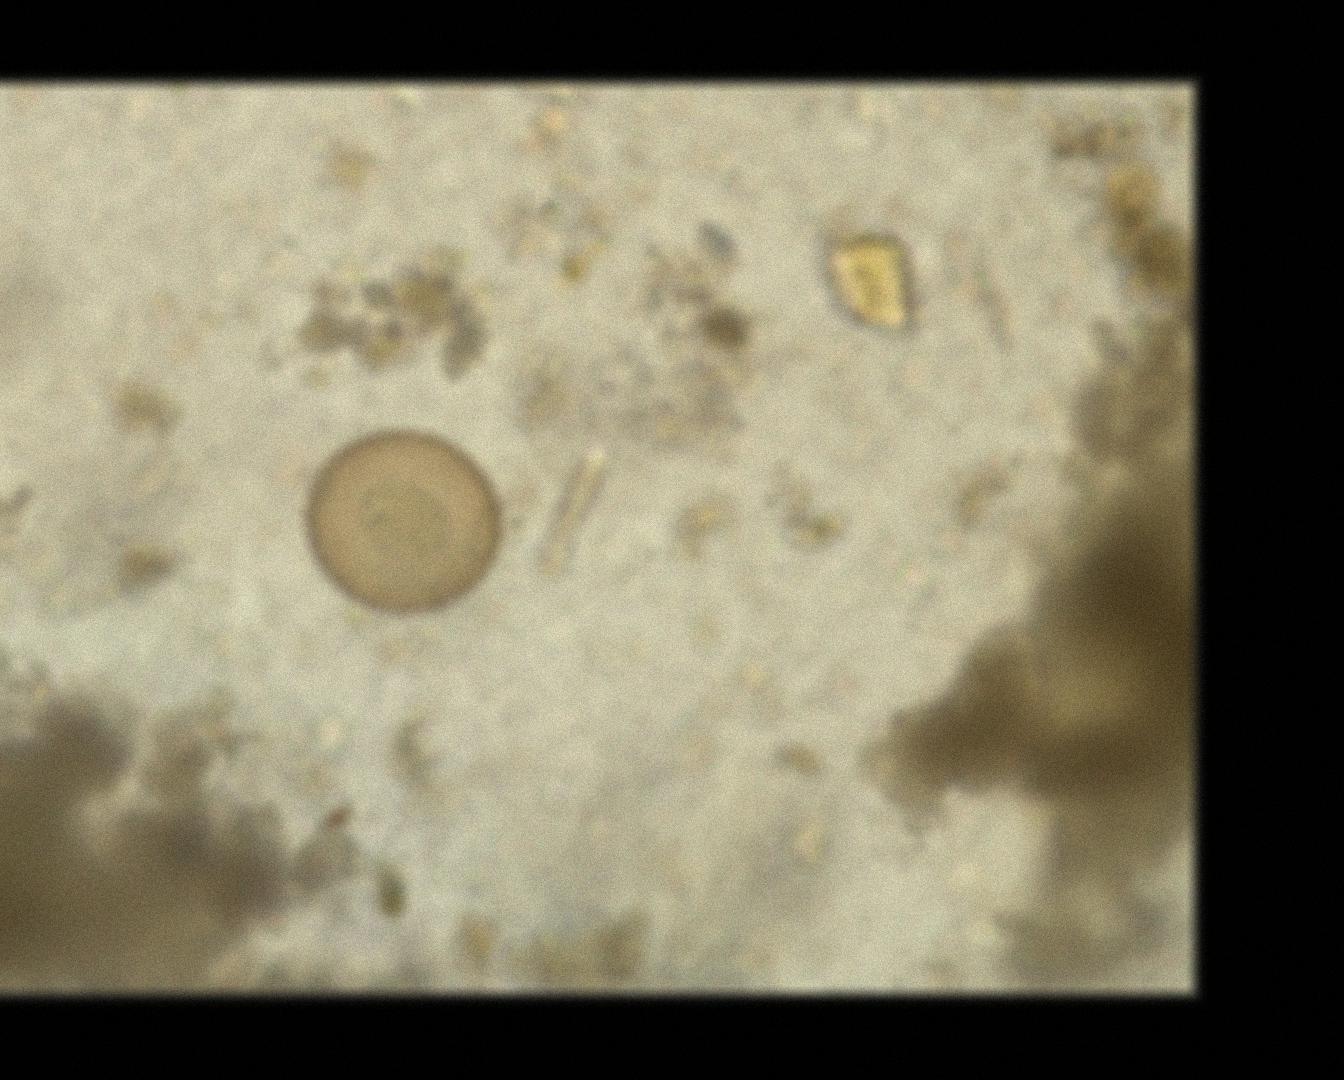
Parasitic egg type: Hymenolepis diminuta